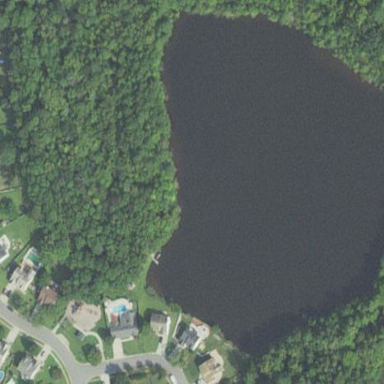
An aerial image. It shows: Retention pond in basin area surrounded by water.